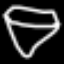
Label: diamond